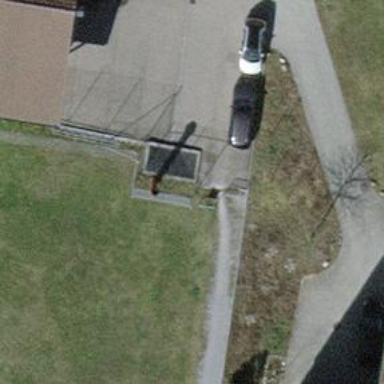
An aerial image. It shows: Bollard barrier.